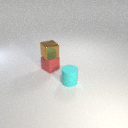
small brown metal cube above small red rubber cube